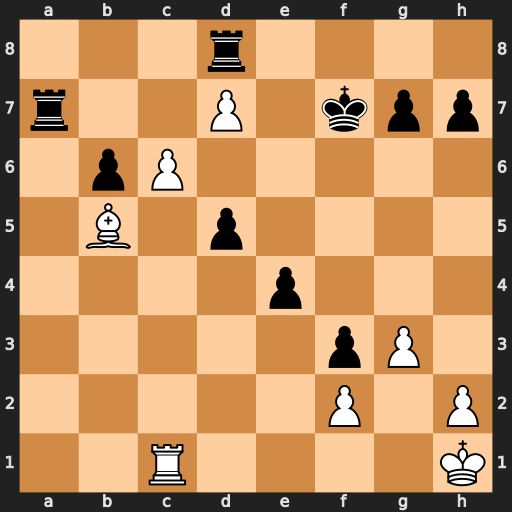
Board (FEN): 3r4/r2P1kpp/1pP5/1B1p4/4p3/5pP1/5P1P/2R4K
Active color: w
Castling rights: -
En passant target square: -
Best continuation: c7 Rxc7 Rxc7